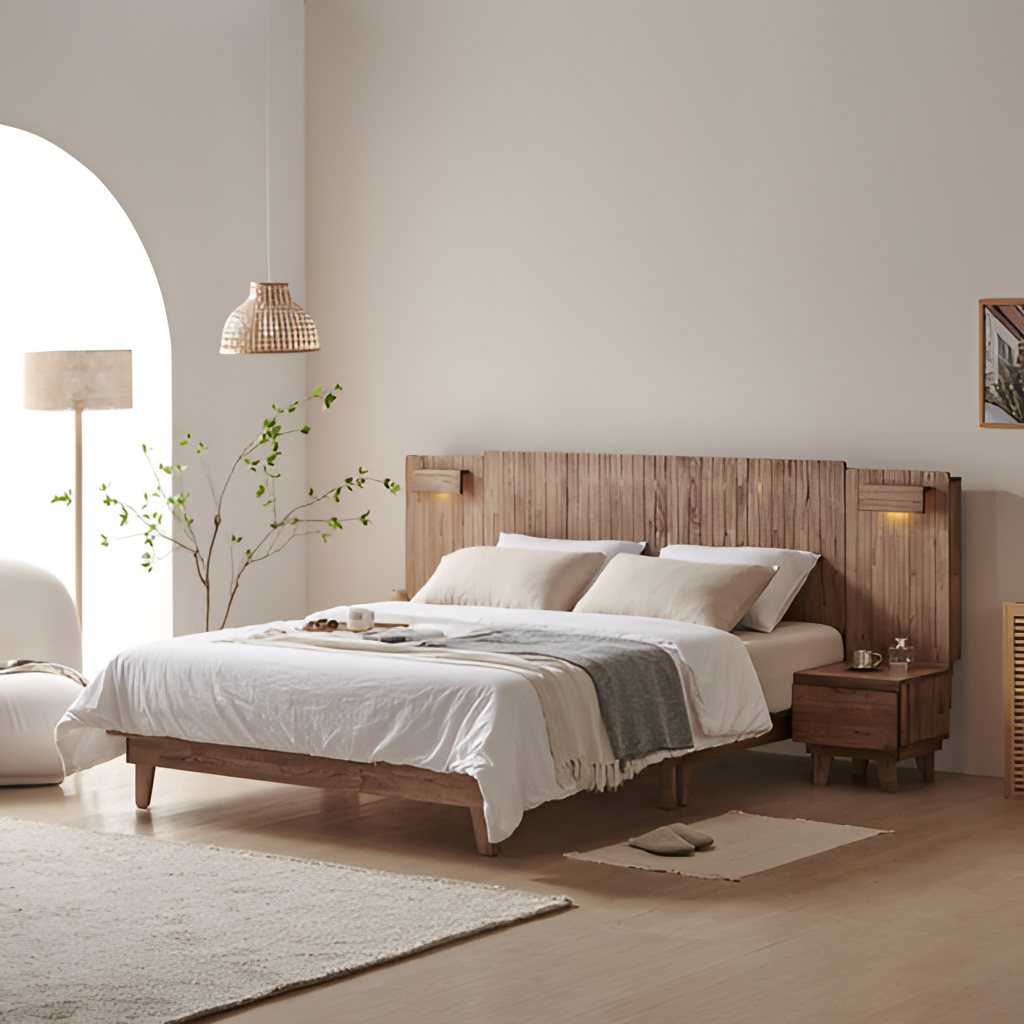
brown wood illuminated headboard bed, bedroom, paint wallpaper, with solid pattern, wood flooring, with plank pattern, Scandinavian